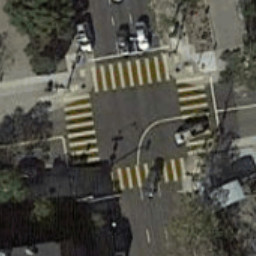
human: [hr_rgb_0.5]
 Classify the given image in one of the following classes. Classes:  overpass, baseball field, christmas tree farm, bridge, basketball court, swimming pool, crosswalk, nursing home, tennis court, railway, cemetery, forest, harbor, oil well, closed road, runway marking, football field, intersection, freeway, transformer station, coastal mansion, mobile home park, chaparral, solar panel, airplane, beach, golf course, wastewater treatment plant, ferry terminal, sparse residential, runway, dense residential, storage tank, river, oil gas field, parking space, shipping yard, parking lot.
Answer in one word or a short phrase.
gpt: crosswalk